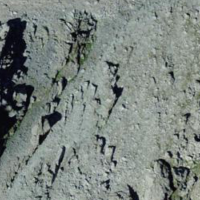
EUNIS habitat code: 48
Species observed at this site:
Marmota marmota